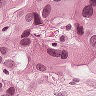
Metastatic tissue present: yes